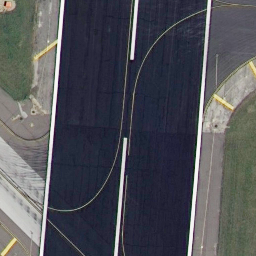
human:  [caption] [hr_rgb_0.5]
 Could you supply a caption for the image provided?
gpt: It is a straight runway with some mark lines on it .

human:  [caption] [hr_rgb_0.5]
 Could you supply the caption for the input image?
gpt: It is a straight runway with some white mark lines on it .

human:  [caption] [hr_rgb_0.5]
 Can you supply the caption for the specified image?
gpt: There are some mark lines on the straight runway .

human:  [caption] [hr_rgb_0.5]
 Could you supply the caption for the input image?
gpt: A straight runway with some mark lines on it .

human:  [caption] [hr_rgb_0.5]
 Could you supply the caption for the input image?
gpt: A straight runway with some white mark lines on it .